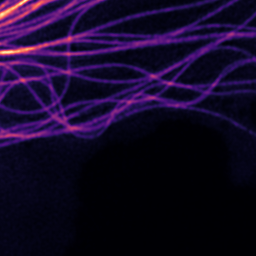
Label: Super-resolution Microtubules image